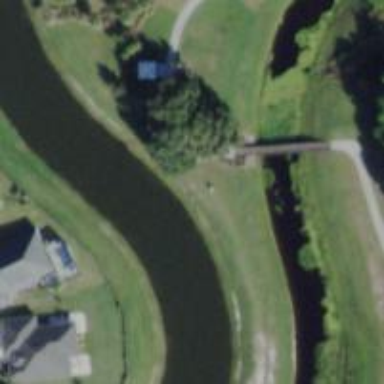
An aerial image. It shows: Bridge over path used as golf cartpath.